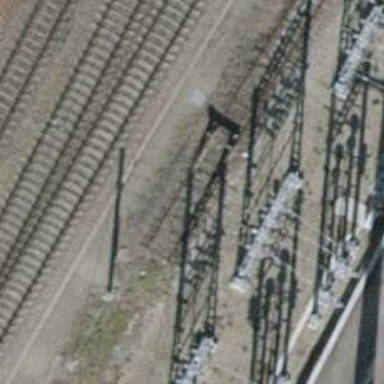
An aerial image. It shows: Railway buffer stop.